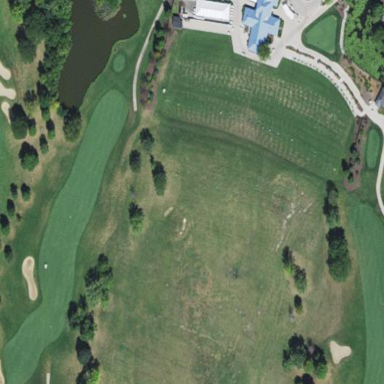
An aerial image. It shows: Grassy area designated for driving range golf.